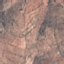
Label: PermanentCrop